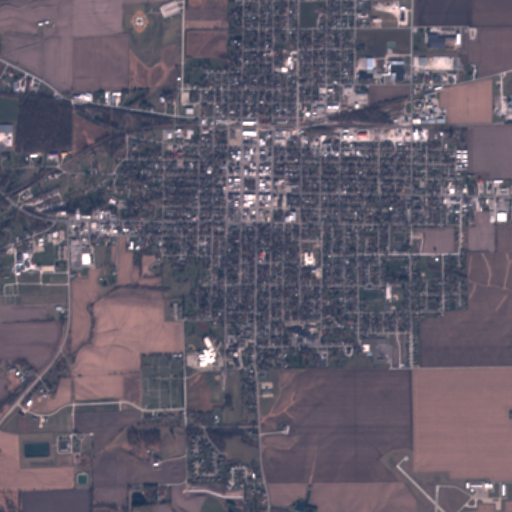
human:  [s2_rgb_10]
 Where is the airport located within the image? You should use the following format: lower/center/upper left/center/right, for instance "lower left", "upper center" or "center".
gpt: The airport is located in the lower right of the image.
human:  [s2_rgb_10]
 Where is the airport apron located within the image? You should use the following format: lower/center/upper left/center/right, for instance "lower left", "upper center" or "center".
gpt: The airport apron is located in the lower right of the image.
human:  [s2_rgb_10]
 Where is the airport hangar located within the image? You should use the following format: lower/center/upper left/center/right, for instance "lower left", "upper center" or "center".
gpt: The airport hangar is located in the lower right of the image.
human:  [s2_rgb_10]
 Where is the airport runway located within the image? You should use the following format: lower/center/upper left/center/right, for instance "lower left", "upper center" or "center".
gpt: The airport runway is located in the lower right of the image.
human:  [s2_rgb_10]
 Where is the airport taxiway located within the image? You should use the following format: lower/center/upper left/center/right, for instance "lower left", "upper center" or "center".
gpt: The airport taxiway is located in the lower right of the image.
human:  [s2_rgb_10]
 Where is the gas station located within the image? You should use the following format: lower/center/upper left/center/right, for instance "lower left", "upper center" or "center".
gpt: The gas station is located in the center left of the image.
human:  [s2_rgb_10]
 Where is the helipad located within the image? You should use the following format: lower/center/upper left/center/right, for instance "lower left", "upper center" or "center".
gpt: The helipad is located in the center of the image.
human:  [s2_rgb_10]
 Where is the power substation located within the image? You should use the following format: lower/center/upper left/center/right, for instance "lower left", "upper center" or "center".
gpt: The power substation is located in the upper center of the image.
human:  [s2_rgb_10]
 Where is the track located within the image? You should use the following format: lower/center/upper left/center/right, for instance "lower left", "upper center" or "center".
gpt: The track is located in the center right of the image.
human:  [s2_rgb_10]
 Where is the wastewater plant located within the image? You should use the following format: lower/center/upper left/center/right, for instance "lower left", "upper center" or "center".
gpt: The wastewater plant is located in the lower left of the image.
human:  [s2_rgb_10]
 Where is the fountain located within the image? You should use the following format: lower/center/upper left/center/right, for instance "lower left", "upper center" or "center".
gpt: The fountain is located in the center of the image.
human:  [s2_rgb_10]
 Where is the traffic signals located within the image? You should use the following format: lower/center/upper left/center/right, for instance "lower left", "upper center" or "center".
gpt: The traffic signals is located in the center of the image.
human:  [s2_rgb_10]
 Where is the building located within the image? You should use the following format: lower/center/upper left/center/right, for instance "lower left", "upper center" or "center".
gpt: There is no building in the image.